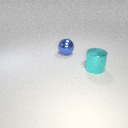
large cyan metal cylinder in front of large blue metal sphere